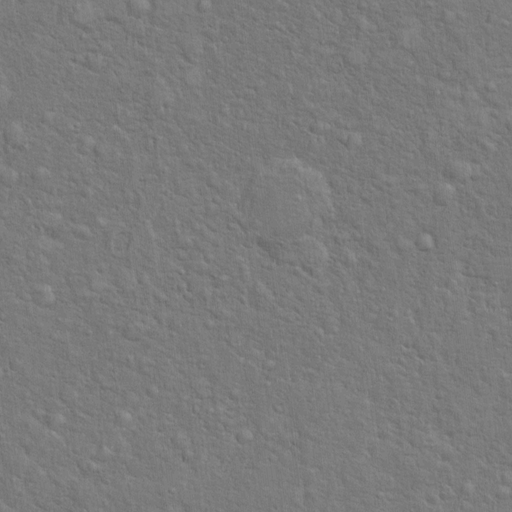
Classes present: Background